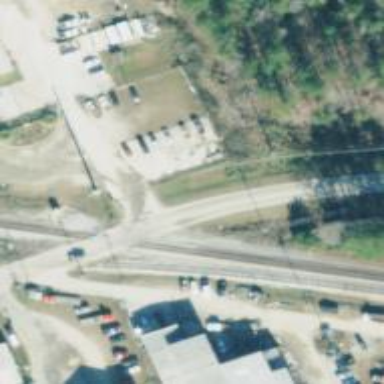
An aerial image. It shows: Level crossing with lights at the railway.